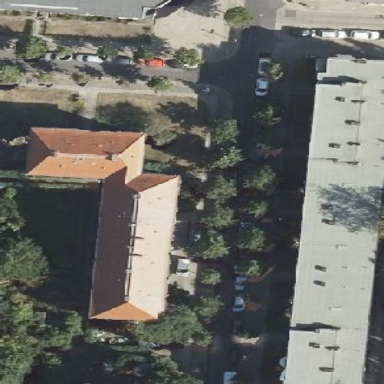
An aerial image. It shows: Hipped roof apartment building.